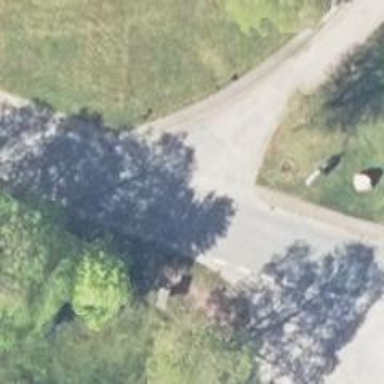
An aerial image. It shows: Road with "give way" sign.